Question: I am using drag and drop in swing to place a button on one of four components. To make it more appealing instead of just the mouse indicating something being dragged (which is working fine) I wanted to show it in real time. This works except if the mouse goes back over the component being dragged the drag listener registers a dragExit event which removes the button which causes the listener to focus back on the parent component and fire a dragEnter causing a flicker. I need to make the button not affect the drag listener somehow. Any ideas?

this is the jlabel I'm adding it too (I know jlabel is not a good choice but it is working well and easily can display an image which I need)
'''
import java.awt.Point;
import java.awt.datatransfer.DataFlavor;
import java.awt.datatransfer.Transferable;
import java.awt.datatransfer.UnsupportedFlavorException;
import java.awt.dnd.*;
import java.io.IOException;
import javax.swing.*;
//and here is the button to drag
public class DndLabel extends JLabel implements DropTargetListener {
private DropTarget target;
private DndButton button;
public DndLabel last;
//initialize the JTable with the data
public DndLabel() {
super();
//mark this a DropTarget
target = new DropTarget(this, this);
//have it utilize a custom transfer handler
setTransferHandler(new MyTransferHandler());
}
public void dragEnter(DropTargetDragEvent dtde) {
System.out.println("enter");
try {
//get the Point where the drop occurred
Point loc = dtde.getLocation();
//get Transfer data
Transferable t = dtde.getTransferable();
//get the Data flavors transferred with the Transferable
DataFlavor[] d = t.getTransferDataFlavors();
button = (DndButton) t.getTransferData(d[0]);
button.setBounds(loc.x, 0, 100, 50);
add(button);
//and if the DataFlavors match for the DnDTable
//(ie., we don't want an ImageFlavor marking an image transfer)
if (getTransferHandler().canImport(this, d)) {
//then import the Draggable JComponent and repaint() the JTable
((MyTransferHandler) getTransferHandler()).importData(this, (DndButton) t.getTransferData(d[0]), loc);
repaint();
} else {
return;
}
} catch (UnsupportedFlavorException ex) {
ex.printStackTrace();
} catch(IOException ex){
ex.printStackTrace();
}
}
@Override
public void dragOver(DropTargetDragEvent dtde) {
button.setLocation(dtde.getLocation().x, 0);
}
public void dragExit(DropTargetEvent dte) {
System.out.println("remove");
last = null;
remove(button);
repaint();
}
//This is what happens when a Drop occurs
public void drop(DropTargetDropEvent dtde) {
System.out.println("drop!");
try {
//get the Point where the drop occurred
Point loc = dtde.getLocation();
//get Transfer data
Transferable t = dtde.getTransferable();
//get the Data flavors transferred with the Transferable
DataFlavor[] d = t.getTransferDataFlavors();
DndButton tempButton = (DndButton) t.getTransferData(d[0]);
tempButton.setBounds(loc.x, 0, 100, 50);
add(tempButton);
//and if the DataFlavors match for the DnDTable
//(ie., we don't want an ImageFlavor marking an image transfer)
if (getTransferHandler().canImport(this, d)) {
//then import the Draggable JComponent and repaint() the JTable
((MyTransferHandler) getTransferHandler()).importData(this, (DndButton) t.getTransferData(d[0]), loc);
repaint();
} else {
return;
}
} catch (UnsupportedFlavorException ex) {
ex.printStackTrace();
}catch(IOException ex){
}finally {
dtde.dropComplete(true);
}
}
@Override
public void dropActionChanged(DropTargetDragEvent dtde) {
}
class MyTransferHandler extends TransferHandler {
//tests for a valid JButton DataFlavor
public boolean canImport(JComponent c, DataFlavor[] f) {
DataFlavor temp = new DataFlavor(DndButton.class, "JButton");
for (DataFlavor d : f) {
if (d.equals(temp)) {
return true;
}
}
return false;
}
//add the data into the JTable
public boolean importData(JComponent comp, Transferable t, Point p) {
try {
DndButton tempButton = (DndButton) t.getTransferData(new DataFlavor(DndButton.class, "JButton"));
} catch (UnsupportedFlavorException | IOException ex) {
System.err.println(ex);
}
return true;
}
}
}
class DndButton extends JButton implements Transferable, DragSourceListener, DragGestureListener {
//marks this JButton as the source of the Drag
private DragSource source;
private TransferHandler t;
public DndButton() {
this("");
}
public DndButton(String message) {
super(message);
//The TransferHandler returns a new DnDButton
//to be transferred in the Drag
t = new TransferHandler() {
public Transferable createTransferable(JComponent c) {
return new DndButton(getText());
}
};
setTransferHandler(t);
//The Drag will copy the DnDButton rather than moving it
source = new DragSource();
source.createDefaultDragGestureRecognizer(this, DnDConstants.ACTION_MOVE, this);
}
//The DataFlavor is a marker to let the DropTarget know how to
//handle the Transferable
public DataFlavor[] getTransferDataFlavors() {
return new DataFlavor[]{new DataFlavor(DndButton.class, "JButton")};
}
public boolean isDataFlavorSupported(DataFlavor flavor) {
return true;
}
public Object getTransferData(DataFlavor flavor) {
return this;
}
public void dragEnter(DragSourceDragEvent dsde) {
}
public void dragOver(DragSourceDragEvent dsde) {
//this.setLocation(dsde.getX()-150,0);
}
public void dropActionchanged(DragSourceDragEvent dsde) {
}
public void dragExit(DragSourceEvent dse) {
}
//when the drag finishes, then repaint the DnDButton
//so it doesn't look like it has still been pressed down
public void dragDropEnd(DragSourceDropEvent dsde) {
// JComponent c = (JComponent) this.getParent();
//c.remove(this);
//c.repaint();
}
//when a DragGesture is recognized, initiate the Drag
public void dragGestureRecognized(DragGestureEvent dge) {
source.startDrag(dge, DragSource.DefaultMoveDrop, DndButton.this, this);
}
@Override
public void dropActionChanged(DragSourceDragEvent dsde) {
}
}
class Main {
public static void main(String[] args) {
JFrame f = new JFrame("sscce");
f.setBounds(0, 0, 500, 80);
f.setVisible(true);
DndLabel trackOne = new DndLabel();
trackOne.setBounds(0, 0, 500, 50);
f.add(trackOne);
DndButton b = new DndButton("hello");
b.setBounds(0, 0, 100, trackOne.getHeight());
trackOne.add(b);
trackOne.revalidate();
trackOne.repaint();
}
}
'''
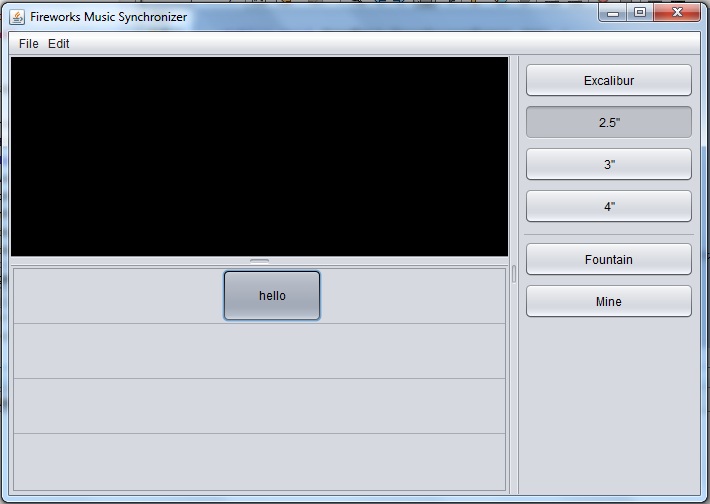
Answer: I, personally, would probably resist doing it this way. The problem is, each time you add the component, the component is interfering with the mouse listeners in the hierarchy, causing the container to be notified of an exit event, which causes the button to be removed and the container to be notified of enter event and the cycle continues.
Personally, I would do one of two things. I would either
- -
This removes the possibility of the button causing interference with the mouse listeners involved.
Check out <URL>. While you're there dig around a bit, Tim does a number of excellent articles on drag'n'drop which are worth the read